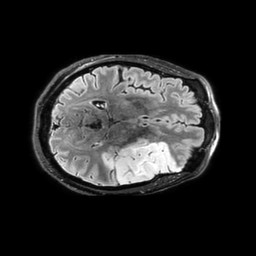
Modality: FLAIR
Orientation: axial
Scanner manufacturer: philips
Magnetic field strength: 3 T
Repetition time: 4.8 s
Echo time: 0.34 s